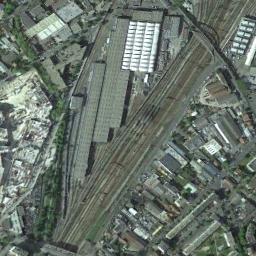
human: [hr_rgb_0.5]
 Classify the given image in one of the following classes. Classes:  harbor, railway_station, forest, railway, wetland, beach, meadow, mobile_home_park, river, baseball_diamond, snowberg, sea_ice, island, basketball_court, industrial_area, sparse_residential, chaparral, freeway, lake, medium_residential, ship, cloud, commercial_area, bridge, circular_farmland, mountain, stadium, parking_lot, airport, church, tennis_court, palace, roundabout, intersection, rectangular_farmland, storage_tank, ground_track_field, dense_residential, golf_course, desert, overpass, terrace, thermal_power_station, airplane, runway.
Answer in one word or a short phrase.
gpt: railway_station